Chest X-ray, AP view. Patient: 38 years old, sex M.
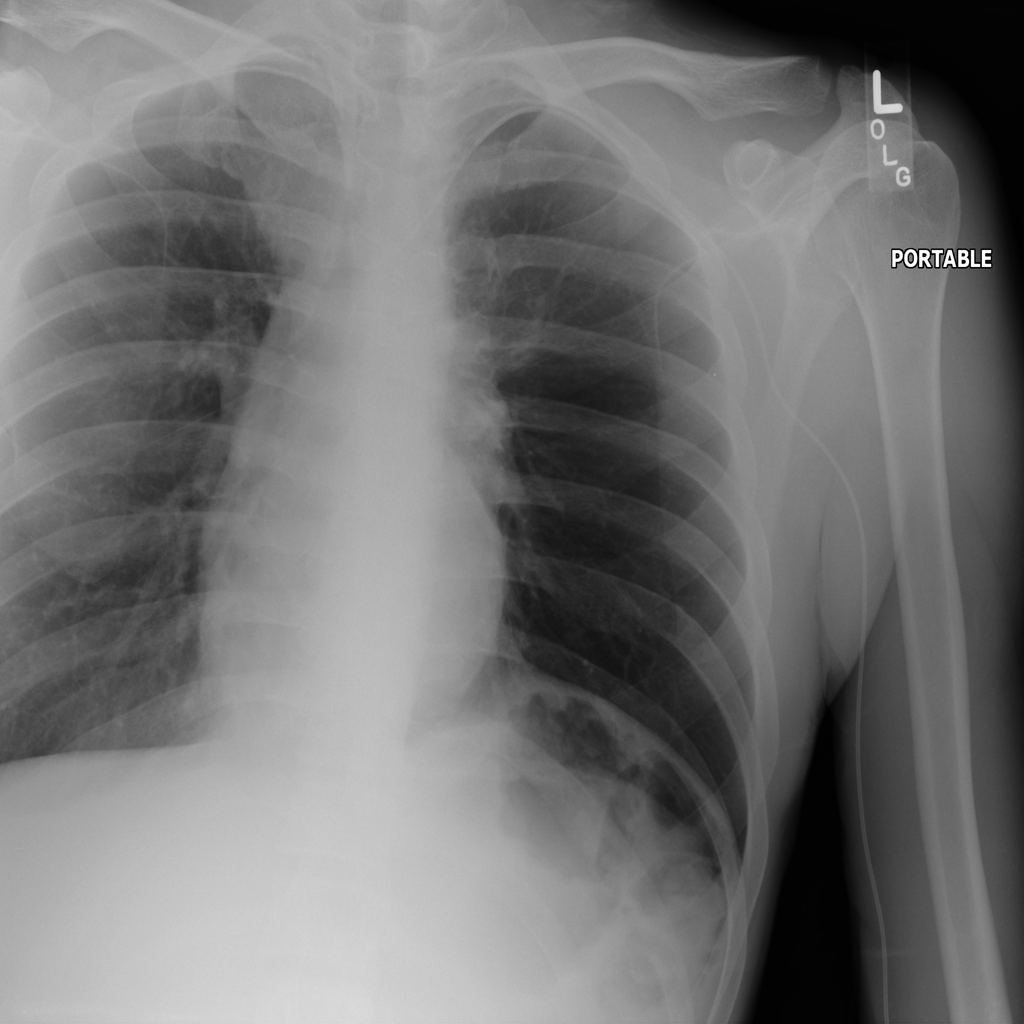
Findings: No Finding